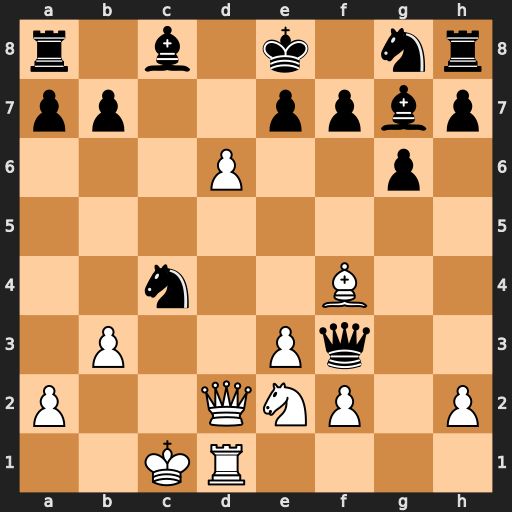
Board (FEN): r1b1k1nr/pp2ppbp/3P2p1/8/2n2B2/1P2Pq2/P2QNP1P/2KR4
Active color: w
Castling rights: kq
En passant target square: -
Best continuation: d7+ Bxd7 Qxd7+ Kf8 Qd8+ Rxd8 Rxd8#